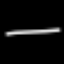
Label: line